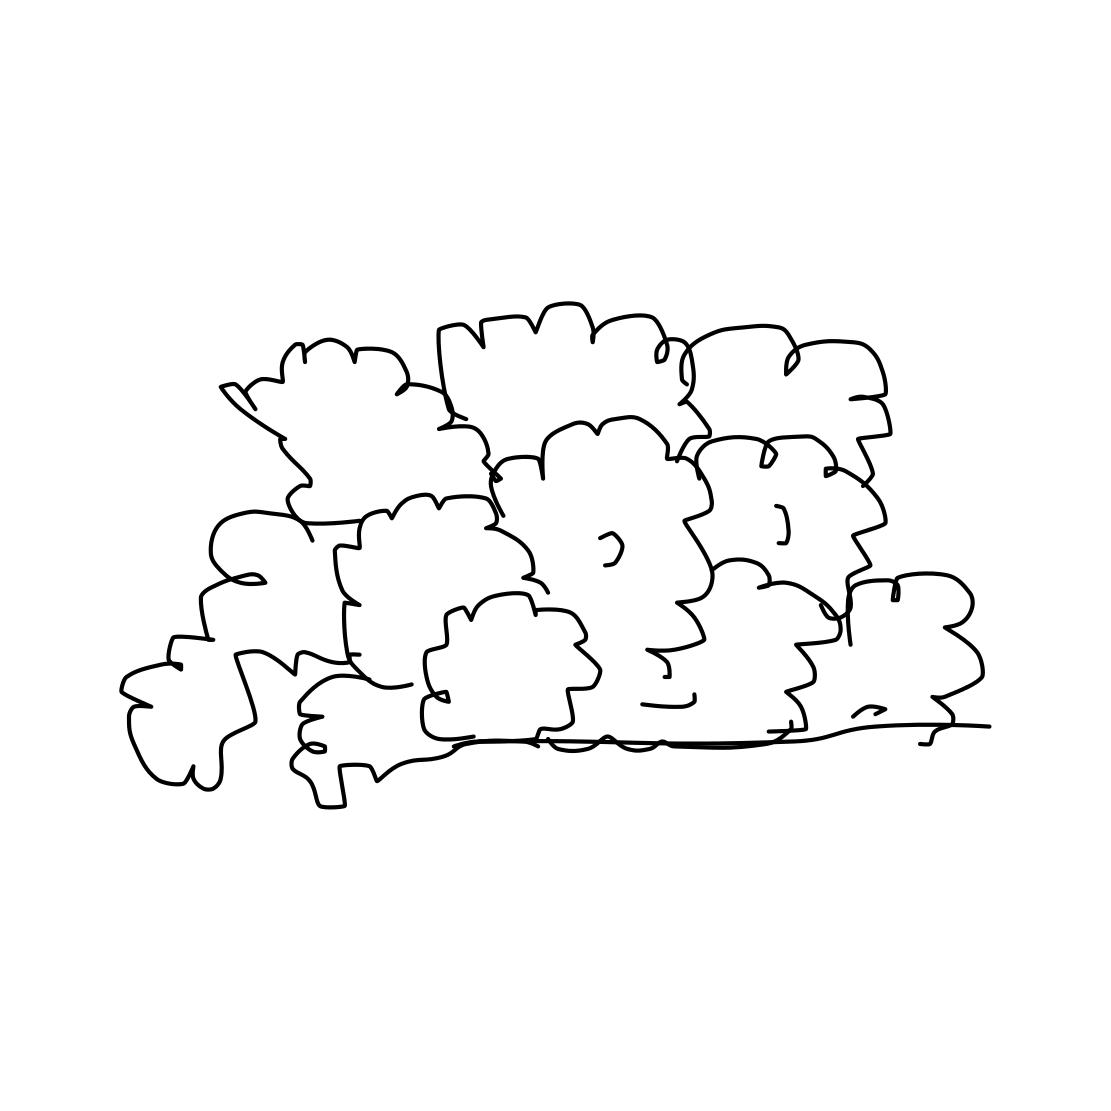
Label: bush